Interaction volume radius: 10 \u00c5
Interaction volume height: 15 \u00c5
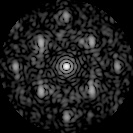
Disorder parameter: 0.4517